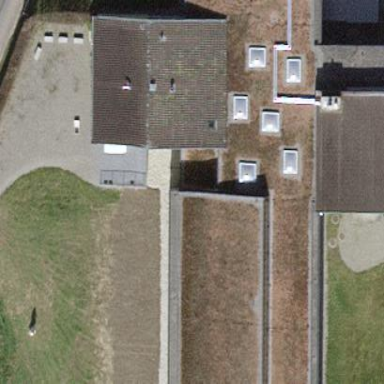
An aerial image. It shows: School building or complex.